Question: I am trying to display a list of friends using PHP and SQL, and my code partially works. However, it is returning the same result on multiple occasions and I would like it not to.
The SQL:
'''
$sql =
"SELECT ubuser.usr_firstname, ubuser.usr_lastname, ubuser.usr_DOB,
ubuser2_1.usr_firstname & " " & ubuser2_1.usr_lastname
AS UBFriend, ubFriendsLink.ub_lnkID1, ubFriendsLink.ub_lnkID2, ubuser.usr_ID,
ubuser2_1.usr_ID
FROM ubuser
AS ubuser2_1
INNER JOIN (ubFriendsLink INNER JOIN ubuser ON ubFriendsLink.ub_lnkID1 = ubuser.usr_ID)
ON ubuser2_1.usr_ID = ubFriendsLink.ub_lnkID2
WHERE (((ubFriendsLink.ub_lnkID1) = ".$_SESSION['usr_ID'] ."))
OR (((ubFriendsLink.ub_lnkID2) = ".$_SESSION['usr_ID'] ."))";
'''
The SQL works (or seems to).
The code for displaying the result:
'''
<?php
$nrecs=0;
while (!$FriendsRs->EOF) {
$nrecs++;
?>
<? php
if (.$SESSION['usr_ID'] == ['ub_lnkID1'])
{
echo <p>Name: <?php echo $FriendsRs->Fields['UBFriend']->Value ?><br/ >
<? php
else
echo <p>Name: <?php echo $FriendsRs->Fields['usr_firstname']->Value ?> <?php
echo $FriendsRs->Fields['usr_lastname']->Value ?><br />
<?php $FriendsRs->MoveNext() ?>
<?php } ?>
'''
The result:
'''
Name: Carl Smith
Name: Rob Sanderson
Name: Rob Sanderson
Name: Tony Jackson
'''
The problem seems to be that what I am getting is a list of the names associated with the ub_lnkIDs, where i only want to display the individual names. (FYI, Rob Sanderson is not needed, but it can be returned once).
The desired output is
'''
Name: Carl Smith
Name: Tony Jackson
'''
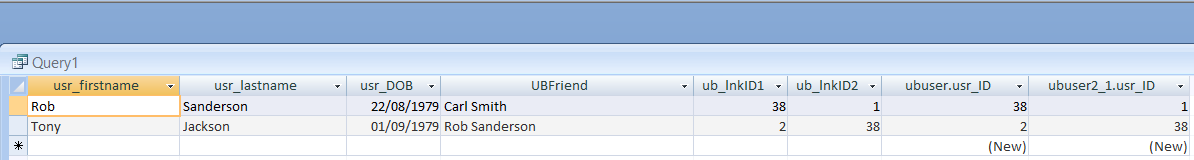
Answer: From what you've described it sounds like you want to remove the duplicates from your list.
I'm not sure what you're trying to do with the session check but your original if/else condition didn't make sense so I changed it to what might be right based on your query.
'''
<?php
$Arrnames = array();
// Produces array containing all the names in the correct format
while (!$FriendsRs->EOF)
{
if ($SESSION['usr_ID'] == $FriendsRs->Fields['ub_lnkID1'])
{
array_push($Arrnames, "<p>Name: ".$FriendsRs->Fields['UBFriend']->Value."<br />");
}
else
{
array_push($Arrnames, "<p>Name: ".$FriendsRs->Fields['usr_firstname']->Value ." ". $FriendsRs->Fields['usr_lastname']->Value . "<br />");
}
$FriendsRs->MoveNext();
}
// Removes the duplicates from the array
$ArrnamesDedupped = array_unique($Arrnames);
// Loops the de-duplicated array and echos the result
foreach ($ArrnamesDedupped as $value)
{
echo $value;
}
?>
'''